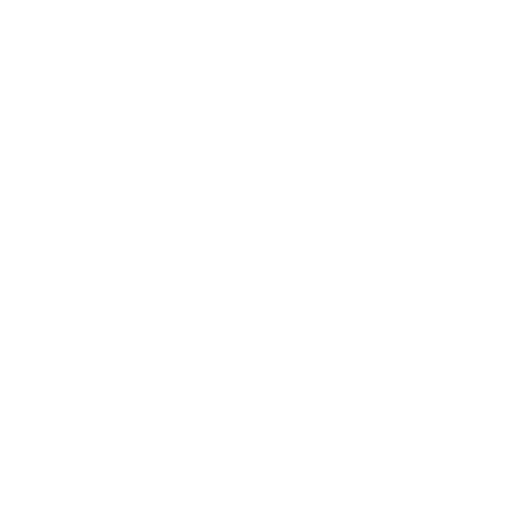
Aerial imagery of island in Alaska named Moira Island containing only unknown